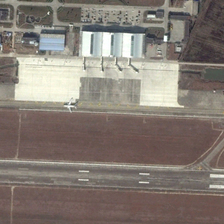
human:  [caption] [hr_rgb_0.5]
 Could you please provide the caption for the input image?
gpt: a plane is in an airport near several buildings .

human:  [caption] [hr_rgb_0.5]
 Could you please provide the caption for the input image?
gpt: a plane is in an airport near several buildings .

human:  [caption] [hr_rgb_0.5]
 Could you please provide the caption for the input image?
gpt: a plane is in an airport near several buildings .

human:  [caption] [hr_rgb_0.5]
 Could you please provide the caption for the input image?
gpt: a plane is in an airport near several buildings .

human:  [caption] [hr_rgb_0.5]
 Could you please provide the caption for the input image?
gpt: a plane is in an airport near several buildings .